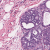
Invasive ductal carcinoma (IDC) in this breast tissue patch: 0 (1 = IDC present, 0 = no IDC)